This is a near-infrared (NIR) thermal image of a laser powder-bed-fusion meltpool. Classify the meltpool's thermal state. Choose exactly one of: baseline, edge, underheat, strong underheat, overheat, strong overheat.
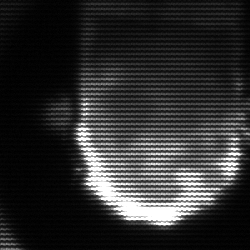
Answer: baseline